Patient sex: M
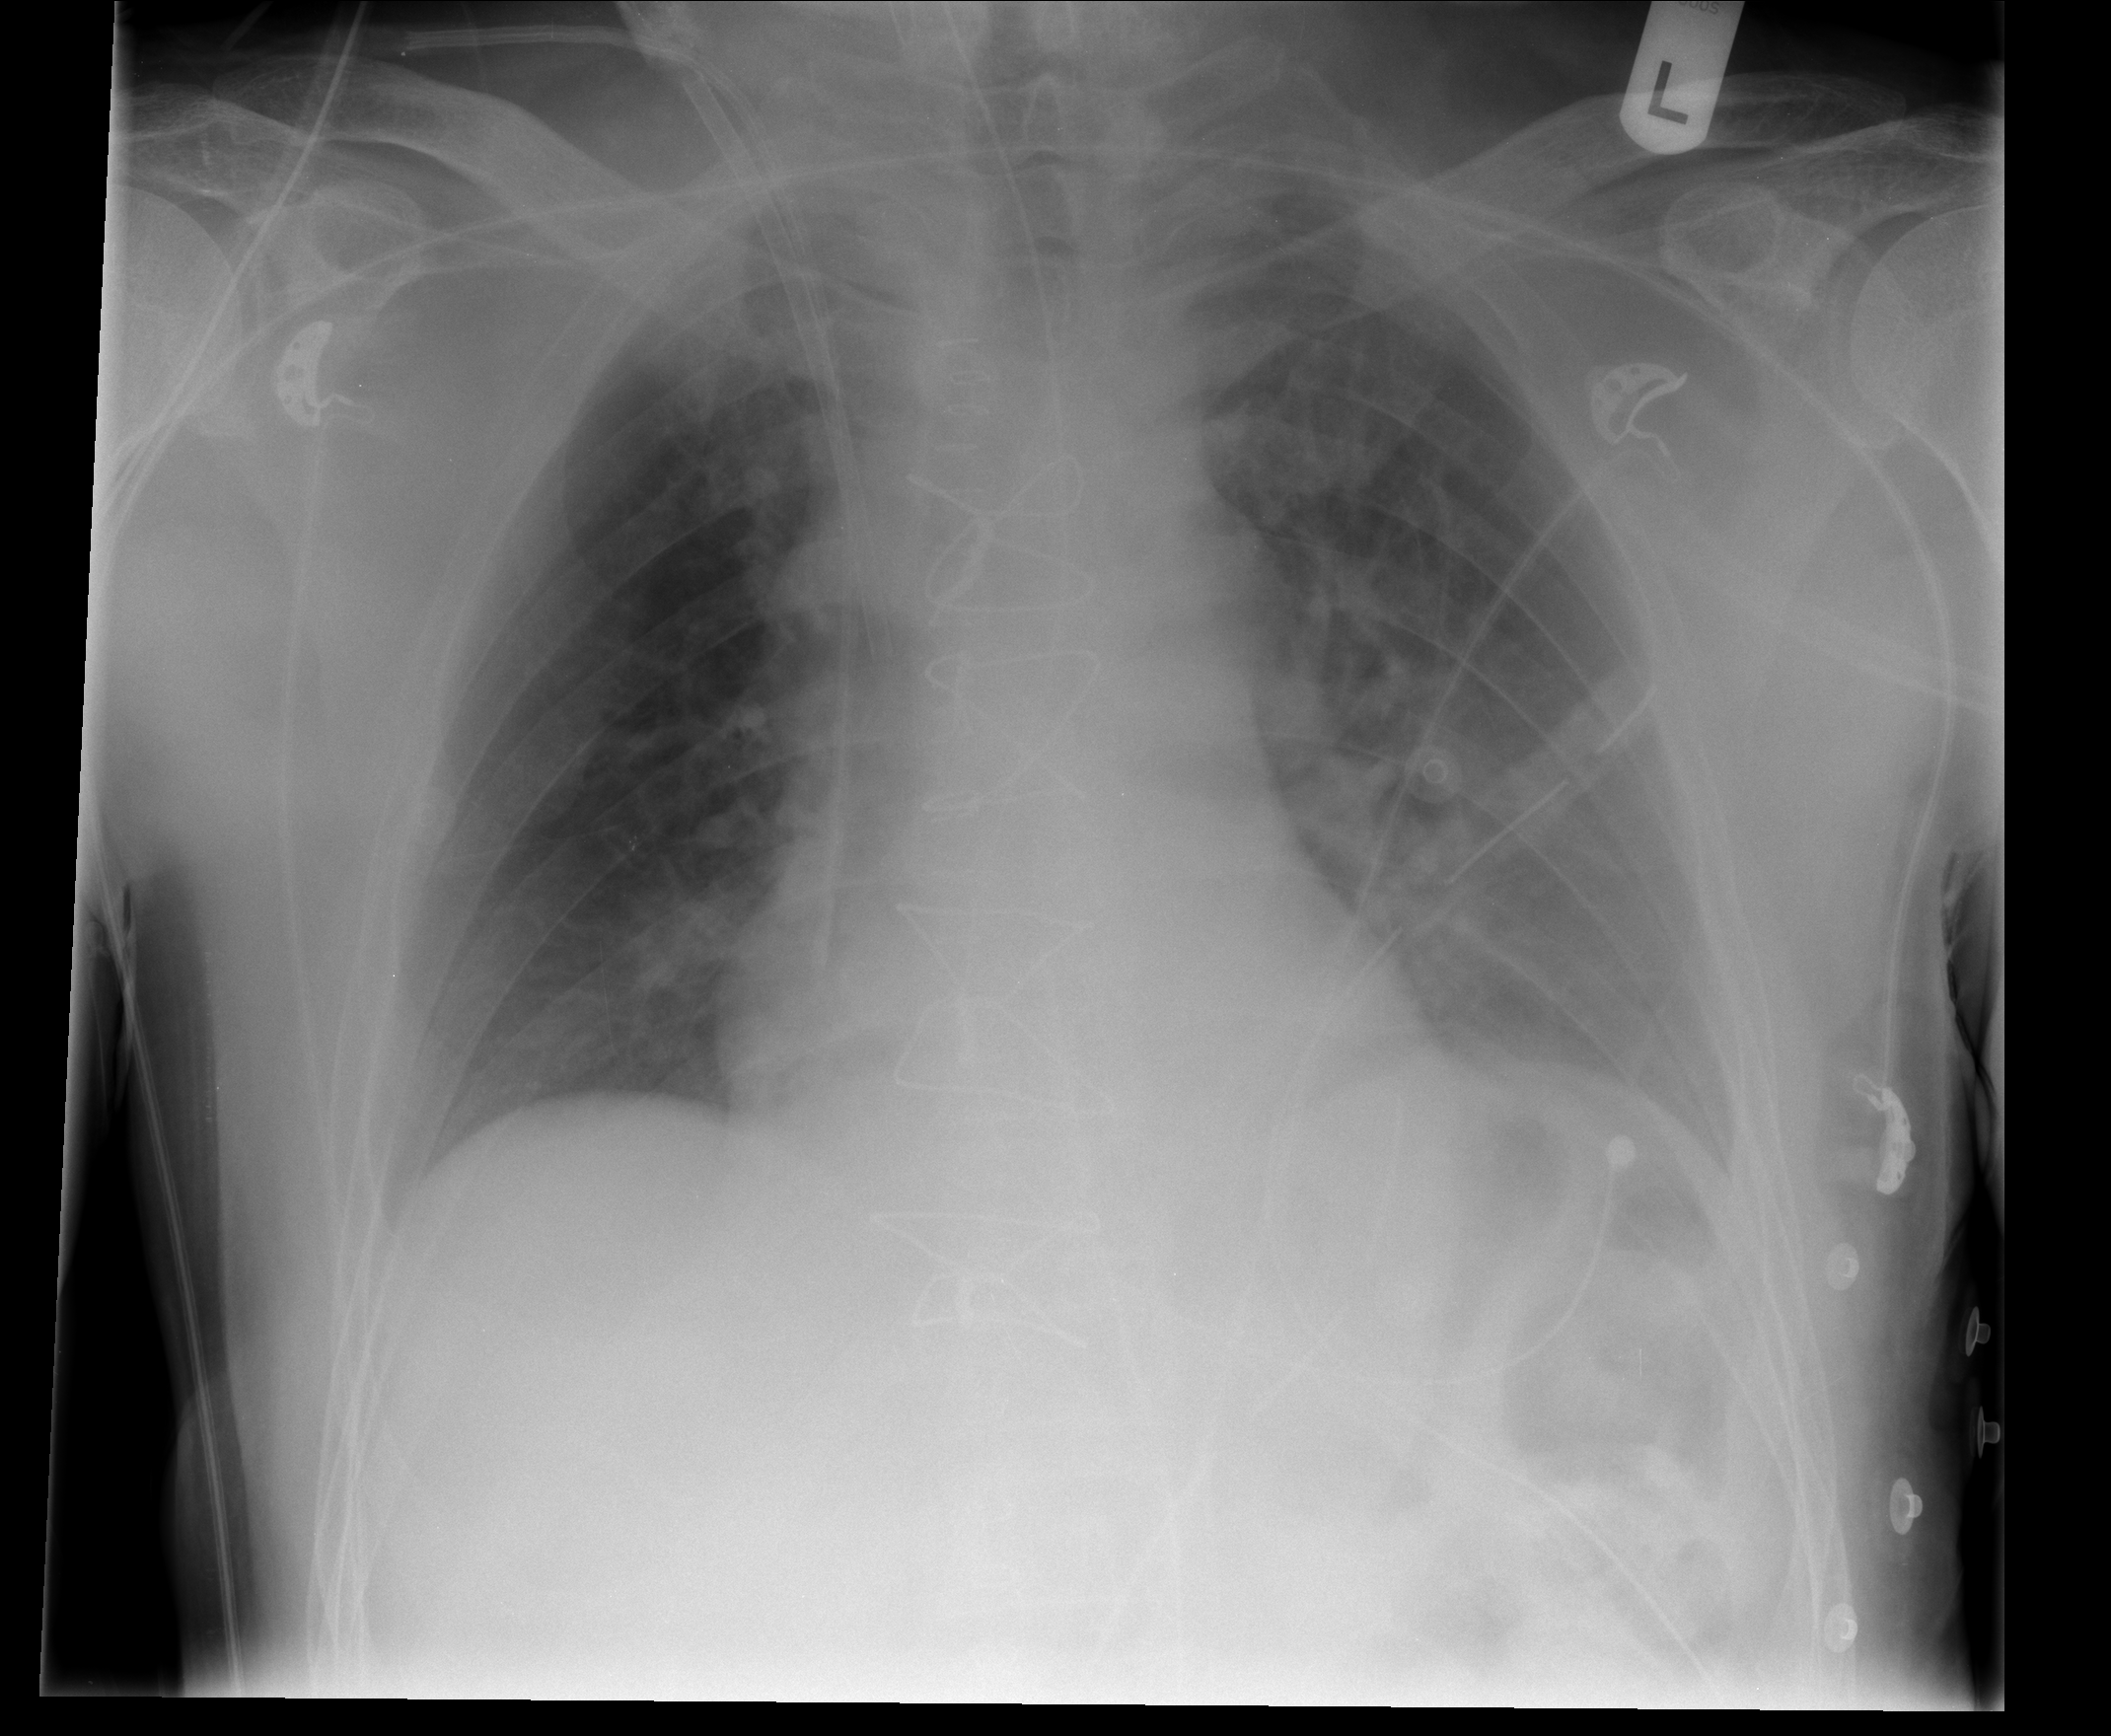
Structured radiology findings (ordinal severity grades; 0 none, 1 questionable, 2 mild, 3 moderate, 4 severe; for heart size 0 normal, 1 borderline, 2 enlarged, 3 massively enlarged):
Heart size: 0
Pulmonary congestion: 0
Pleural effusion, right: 1
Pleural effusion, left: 2
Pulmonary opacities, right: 0
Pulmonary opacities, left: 0
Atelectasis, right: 0
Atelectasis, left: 2